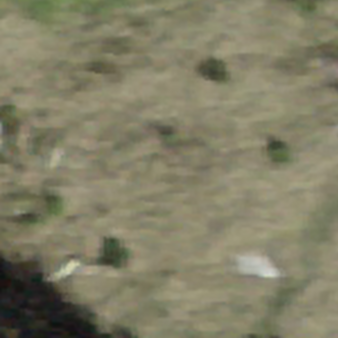
Label: other